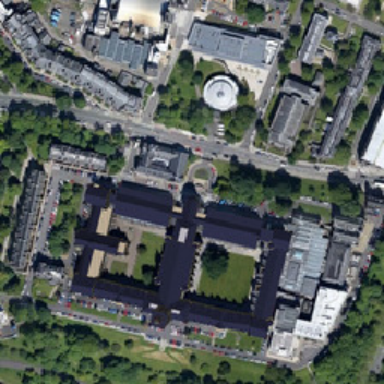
The school here in gree building has a high greening rate .